Interaction volume radius: 10 \u00c5
Interaction volume height: 20 \u00c5
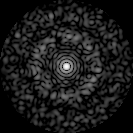
Disorder parameter: 0.8536